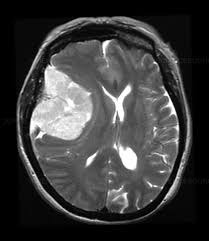
Label: meningioma